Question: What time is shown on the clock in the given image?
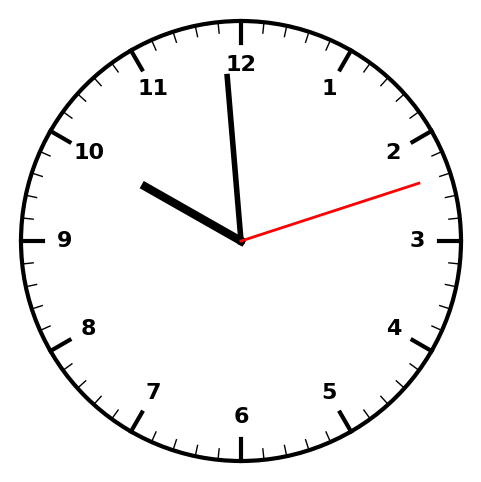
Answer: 09:59:12